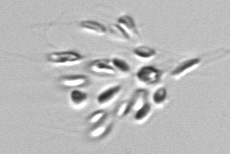
Label: Dinobryon